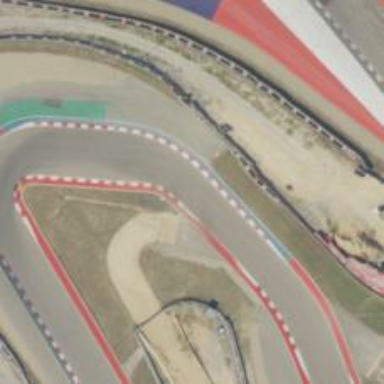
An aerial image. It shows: Asphalt raceway designed for motor sports.